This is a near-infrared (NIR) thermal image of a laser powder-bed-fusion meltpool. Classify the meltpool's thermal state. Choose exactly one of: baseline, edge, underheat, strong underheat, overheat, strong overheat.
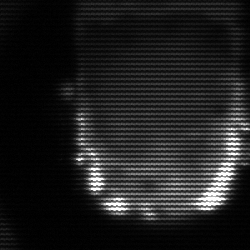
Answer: baseline